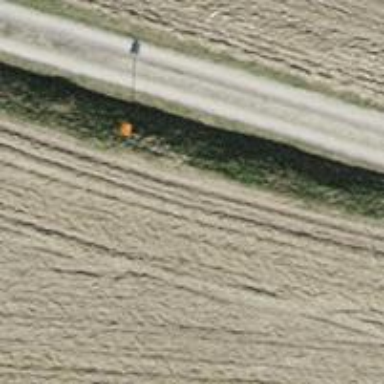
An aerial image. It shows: Pipeline marker.